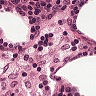
Metastatic tissue present: no